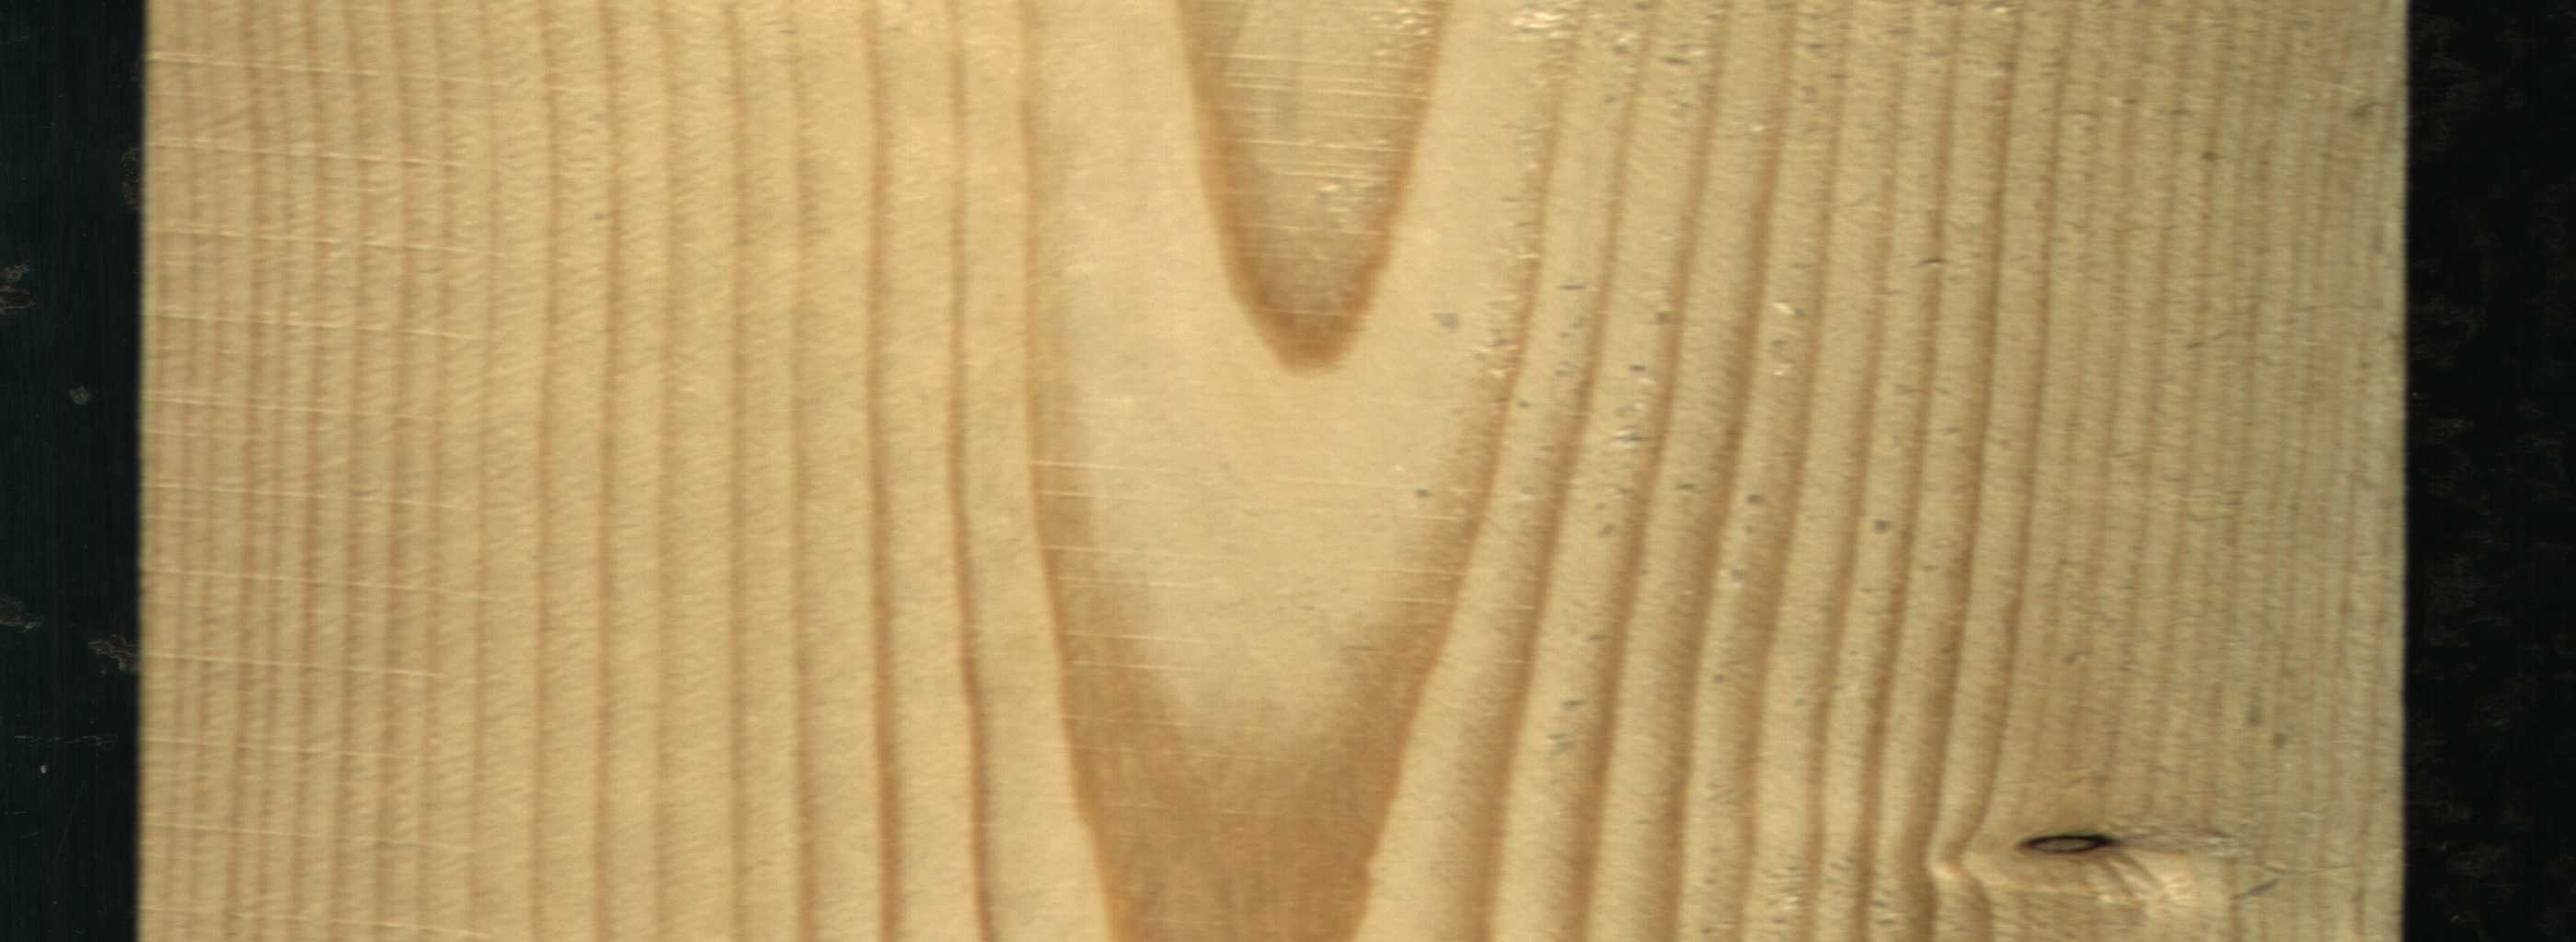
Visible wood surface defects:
Dead_Knot